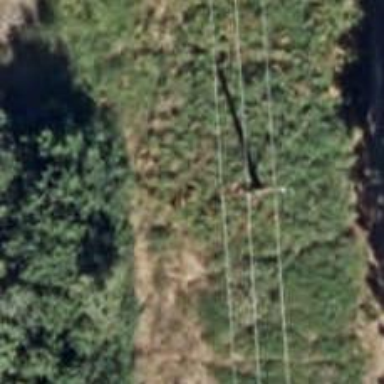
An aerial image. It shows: Concrete power pole.